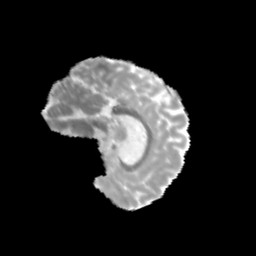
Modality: MD
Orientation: sagittal
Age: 11
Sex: female
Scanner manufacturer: siemens
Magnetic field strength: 3 T
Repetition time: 3.8 s
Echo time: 0.07 s